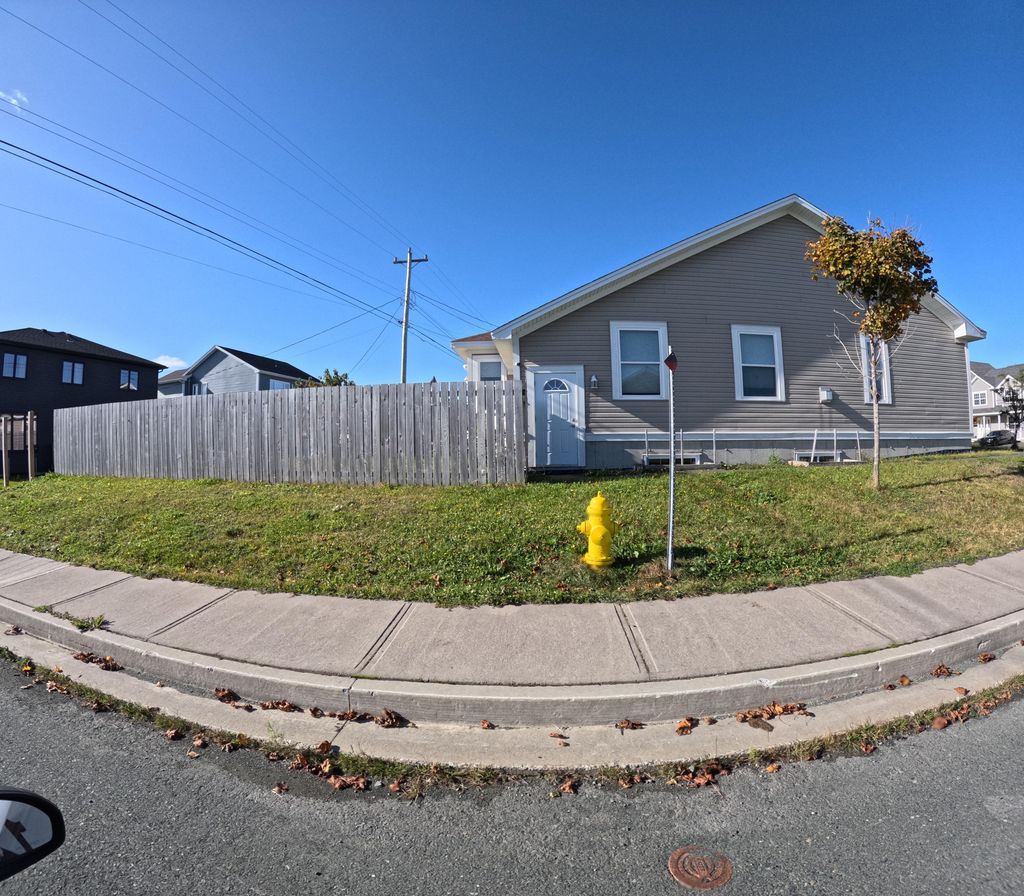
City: st_johns